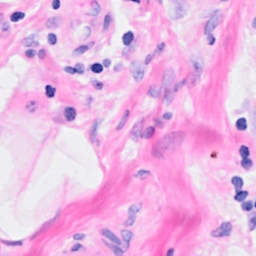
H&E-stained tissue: Breast